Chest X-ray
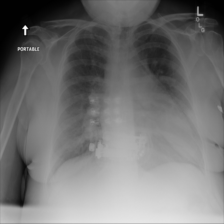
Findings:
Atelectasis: negative
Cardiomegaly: negative
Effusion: negative
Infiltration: negative
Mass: negative
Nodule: negative
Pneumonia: negative
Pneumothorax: negative
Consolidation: negative
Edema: positive
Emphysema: negative
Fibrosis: negative
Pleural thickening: negative
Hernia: negative